Question: These are the changes I have made, but none of them works:
1) remove static
'''
string date;
string title;
string description;
string organizer;
string place;
'''
2) make tempe local
'''
events tempe = new events();
tempe.setDate(event_info[0]);
tempe.setTitle(event_info[1]);
tempe.setPlace(event_info[2]);
tempe.setDesc(event_info[3]);
tempe.setOrganizer(event_info[4]);
eventsarray.Add(tempe);
tempe = null;
'''
3) use the list directly
'''
eventsarray.Add(new events());
eventsarray[eventsarray.Count - 1].setDate(event_info[0]);
eventsarray[eventsarray.Count - 1].setTitle(event_info[1]);
eventsarray[eventsarray.Count - 1].setPlace(event_info[2]);
eventsarray[eventsarray.Count - 1].setDesc(event_info[3]);
eventsarray[eventsarray.Count - 1].setOrganizer(event_info[4]);
'''
---
I am trying to store a list of events into a list, but when I try to add new event, all other instances of event in the list also got replaced by the last input.
The codes below contains the process of storing new event into the list by using .Add, enclosed by 3 groups of codes providing output for the purpose of debug.
'''
if (eventsarray.Count > 0)
{
richTextBox1.Text = richTextBox1.Text + "Before Insert:
";
richTextBox1.Text = richTextBox1.Text + "eventsarray.Count: " + eventsarray.Count.ToString() + "
";
richTextBox1.Text = richTextBox1.Text + "eventsarray[0].getDate: " + eventsarray[0].getDate() + "
";
richTextBox1.Text = richTextBox1.Text + "eventsarray[0].getTitle: " + eventsarray[0].getTitle() + "
";
richTextBox1.Text = richTextBox1.Text + "eventsarray[0].getPlace: " + eventsarray[0].getPlace() + "
";
richTextBox1.Text = richTextBox1.Text + "eventsarray[0].getDesc: " + eventsarray[0].getDesc() + "
";
richTextBox1.Text = richTextBox1.Text + "eventsarray[0].getOrganizer: " + eventsarray[0].getOrganizer() + "
";
}
//store all into into a new event in eventsarray
tempe.setDate(event_info[0]);
tempe.setTitle(event_info[1]);
tempe.setPlace(event_info[2]);
tempe.setDesc(event_info[3]);
tempe.setOrganizer(event_info[4]);
//something is wrong with .Add?
eventsarray.Add(tempe);
if (eventsarray.Count > 0)
{
richTextBox1.Text = richTextBox1.Text + "After Insert:
";
richTextBox1.Text = richTextBox1.Text + "eventsarray.Count: " + eventsarray.Count.ToString() + "
";
richTextBox1.Text = richTextBox1.Text + "eventsarray[0].getDate: " + eventsarray[0].getDate() + "
";
richTextBox1.Text = richTextBox1.Text + "eventsarray[0].getTitle: " + eventsarray[0].getTitle() + "
";
richTextBox1.Text = richTextBox1.Text + "eventsarray[0].getPlace: " + eventsarray[0].getPlace() + "
";
richTextBox1.Text = richTextBox1.Text + "eventsarray[0].getDesc: " + eventsarray[0].getDesc() + "
";
richTextBox1.Text = richTextBox1.Text + "eventsarray[0].getOrganizer: " + eventsarray[0].getOrganizer() + "
";
}
richTextBox1.Text = richTextBox1.Text + "eventsarray.Count: " + eventsarray.Count.ToString() + "
";
richTextBox1.Text = richTextBox1.Text + "Event " + event_info[1] + " has been added to List." + "
";
for (int i = 0; i < eventsarray.Count; i++)
{
richTextBox1.Text = richTextBox1.Text + "Looping: "+ i.ToString() + "
" ;
richTextBox1.Text = richTextBox1.Text + "eventsarray.Count: " + eventsarray.Count.ToString() + "
";
richTextBox1.Text = richTextBox1.Text + "eventsarray[i].getDate: " + eventsarray[i].getDate() + "
";
richTextBox1.Text = richTextBox1.Text + "eventsarray[i].getTitle: " + eventsarray[i].getTitle() + "
";
richTextBox1.Text = richTextBox1.Text + "eventsarray[i].getPlace: " + eventsarray[i].getPlace() + "
";
richTextBox1.Text = richTextBox1.Text + "eventsarray[i].getDesc: " + eventsarray[i].getDesc() + "
";
richTextBox1.Text = richTextBox1.Text + "eventsarray[i].getOrganizer: " + eventsarray[i].getOrganizer() + "
";
}
'''
and the output is like this(input of first event and second event is different):

Before the code of .Add, it is still perfectly fine. I try to use breakpoint to see if there is any loop than make the line run twice, but it run once only. I try to use .Insert(0, eventsarray), but the problem still exist, and the output is exactly the same. Does anyone have any idea? Thanks.
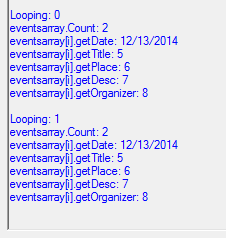
Answer: The problem could be explained if the variable 'tempe' is a global variable initialized just one time (probably in some point before the add)
If this is the case, when you change the values of the tempe variable, you change the same object referenced in the previous Add. Changing the values don't create another instance of the tempe type. When you readd a second time the variable tempe you have two item in your array but both reference the same object in memory with the values applied in the last update
To fix you just need to:
'''
// This creates a new instance of an Events
Events tempe = new Events();
tempe.setDate(event_info[0]);
tempe.setTitle(event_info[1]);
tempe.setPlace(event_info[2]);
tempe.setDesc(event_info[3]);
tempe.setOrganizer(event_info[4]);
eventsarray.Add(tempe);
'''
A part from this there is another error. The code 'tempe.setDate(event_info[0]);' seems to set the STATIC variable 'date' defined for the class Events. A static variable is shared between all instances of a class. So even if you create a new local variable Events, setting the STATIC date result in all the variables of type Events to have the same value.
You need to change those static variables to instance members.
'''
public class Events
{
private string date;
private string title;
private string description;
private string organizer;
private string place;
public void setDate(string newValue)
{
date = newValue;
}
.... other set methods....
}
'''
or change everything and use public properties with getter and setter accessors
'''
public class Events
{
public string Date {get; set;}
public string Title {get; set;}
public string Description {get; set;}
public string Organizer {get; set;}
public string Place {get; set;}
}
....
// This creates a new instance of an Events
Events tempe = new Events();
tempe.Date = event_info[0];
.....
'''